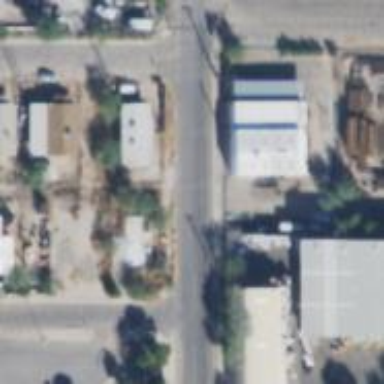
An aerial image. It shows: Alley classified as service road.